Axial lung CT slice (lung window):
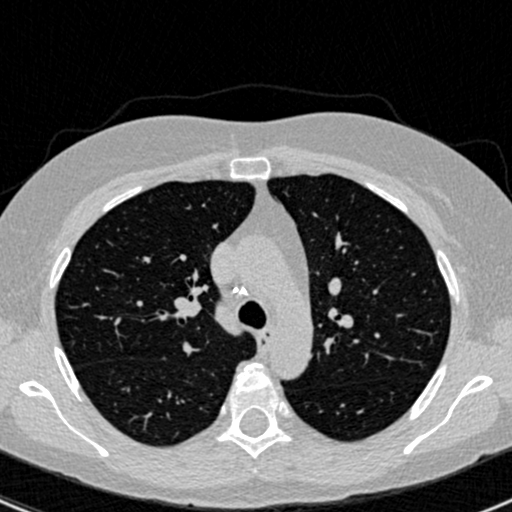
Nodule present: no